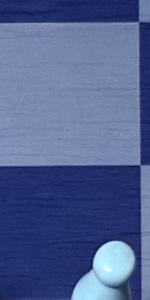
Label: Empty